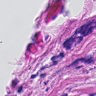
Metastatic tissue present: yes